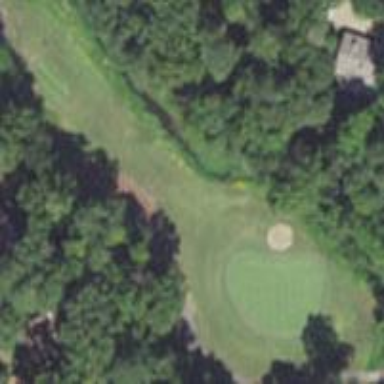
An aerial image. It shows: Golf fairway - part of the golf course dedicated to the sport of golf.